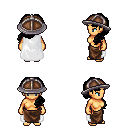
a pixel art fantasy rpg character, female body template, human, tanned skin, white cape, robe skirt, black princess hairstyle, chain helm, four views (front, back, left, right), 2x2 character sprite sheet, small pixel art, hard edges, no anti-aliasing